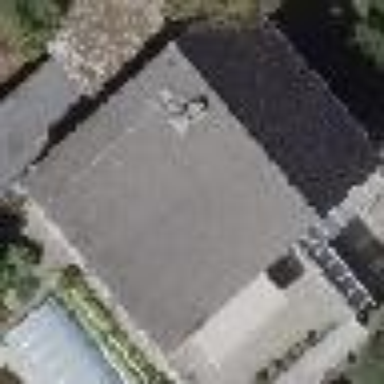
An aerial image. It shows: Detached building with gabled roof.